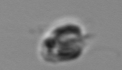
Label: flagellate